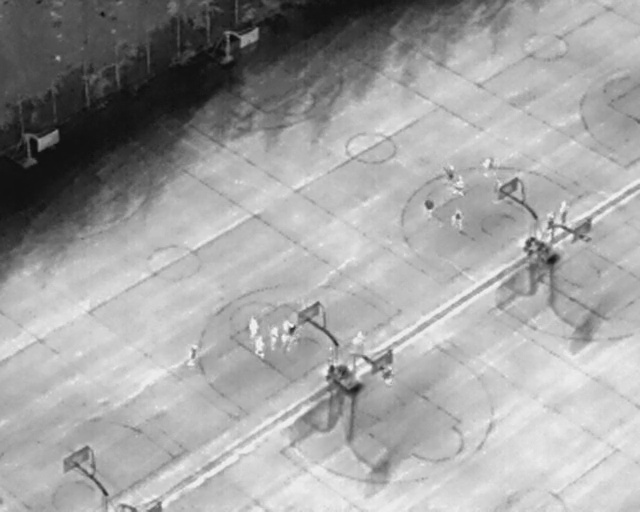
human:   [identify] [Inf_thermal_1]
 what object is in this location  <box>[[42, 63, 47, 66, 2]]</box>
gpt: <ref>1 large person at the center</ref>

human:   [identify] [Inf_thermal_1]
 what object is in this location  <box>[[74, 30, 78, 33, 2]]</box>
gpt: <ref>1 large person at the right</ref>